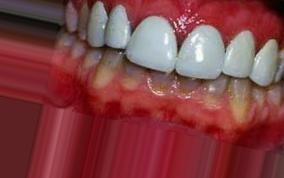
Condition: Tooth Discoloration